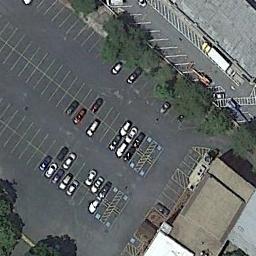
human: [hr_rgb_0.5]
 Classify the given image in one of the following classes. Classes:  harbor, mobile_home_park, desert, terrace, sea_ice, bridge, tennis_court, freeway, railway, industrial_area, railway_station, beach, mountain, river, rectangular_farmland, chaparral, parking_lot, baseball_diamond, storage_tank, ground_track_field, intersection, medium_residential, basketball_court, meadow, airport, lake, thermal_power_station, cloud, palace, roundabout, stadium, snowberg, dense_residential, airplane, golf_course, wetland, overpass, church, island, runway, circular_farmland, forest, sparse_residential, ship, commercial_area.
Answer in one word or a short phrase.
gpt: parking_lot